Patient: sex M, age 66
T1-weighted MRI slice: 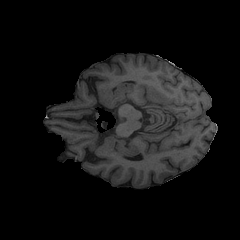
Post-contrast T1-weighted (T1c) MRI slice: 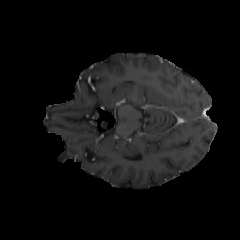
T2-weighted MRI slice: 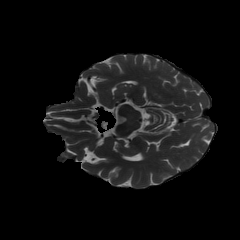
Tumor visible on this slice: no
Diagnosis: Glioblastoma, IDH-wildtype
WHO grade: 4